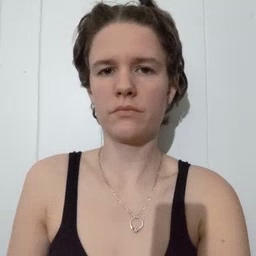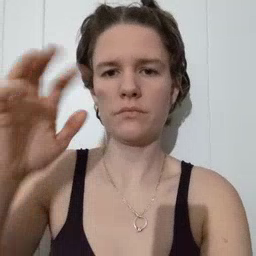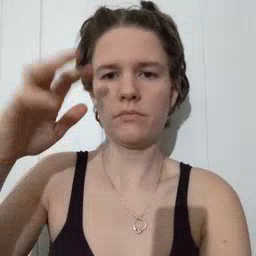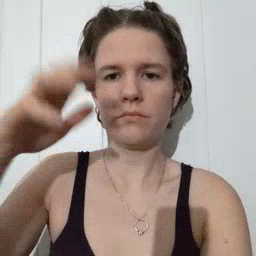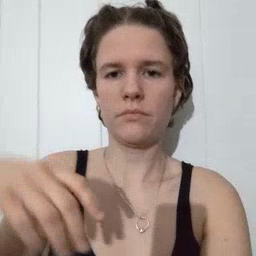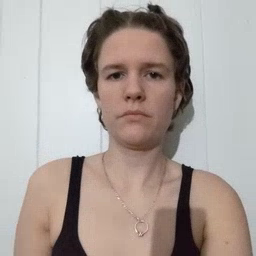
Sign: rain